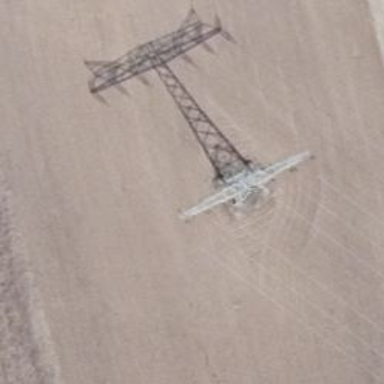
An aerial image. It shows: Power tower.